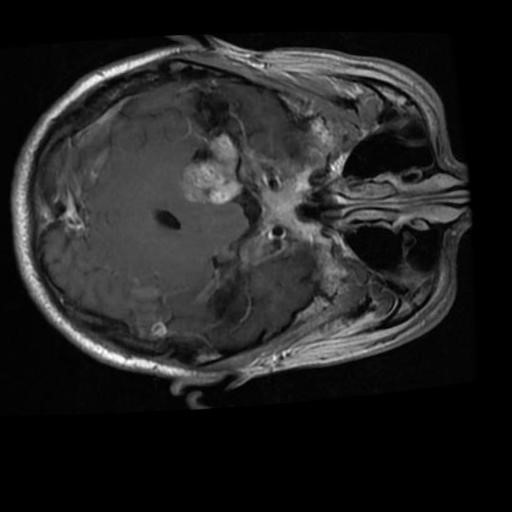
Label: brain_menin